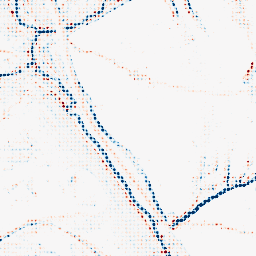
Category: morphological
Decomposition family: morphological_rect
Decomposition parameters: operation: average
width: 5
height: 5
Upsampling method: sinc_hamming
Upsampling parameters: scale: 8
kernel_size: 4
Upsampling scale: 8